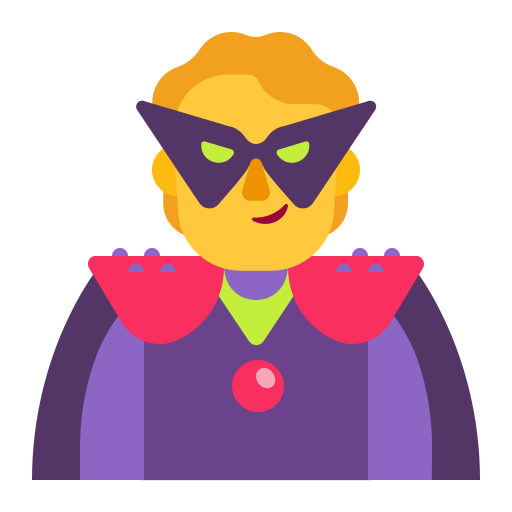
person supervillain flat default